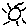
Label: sun